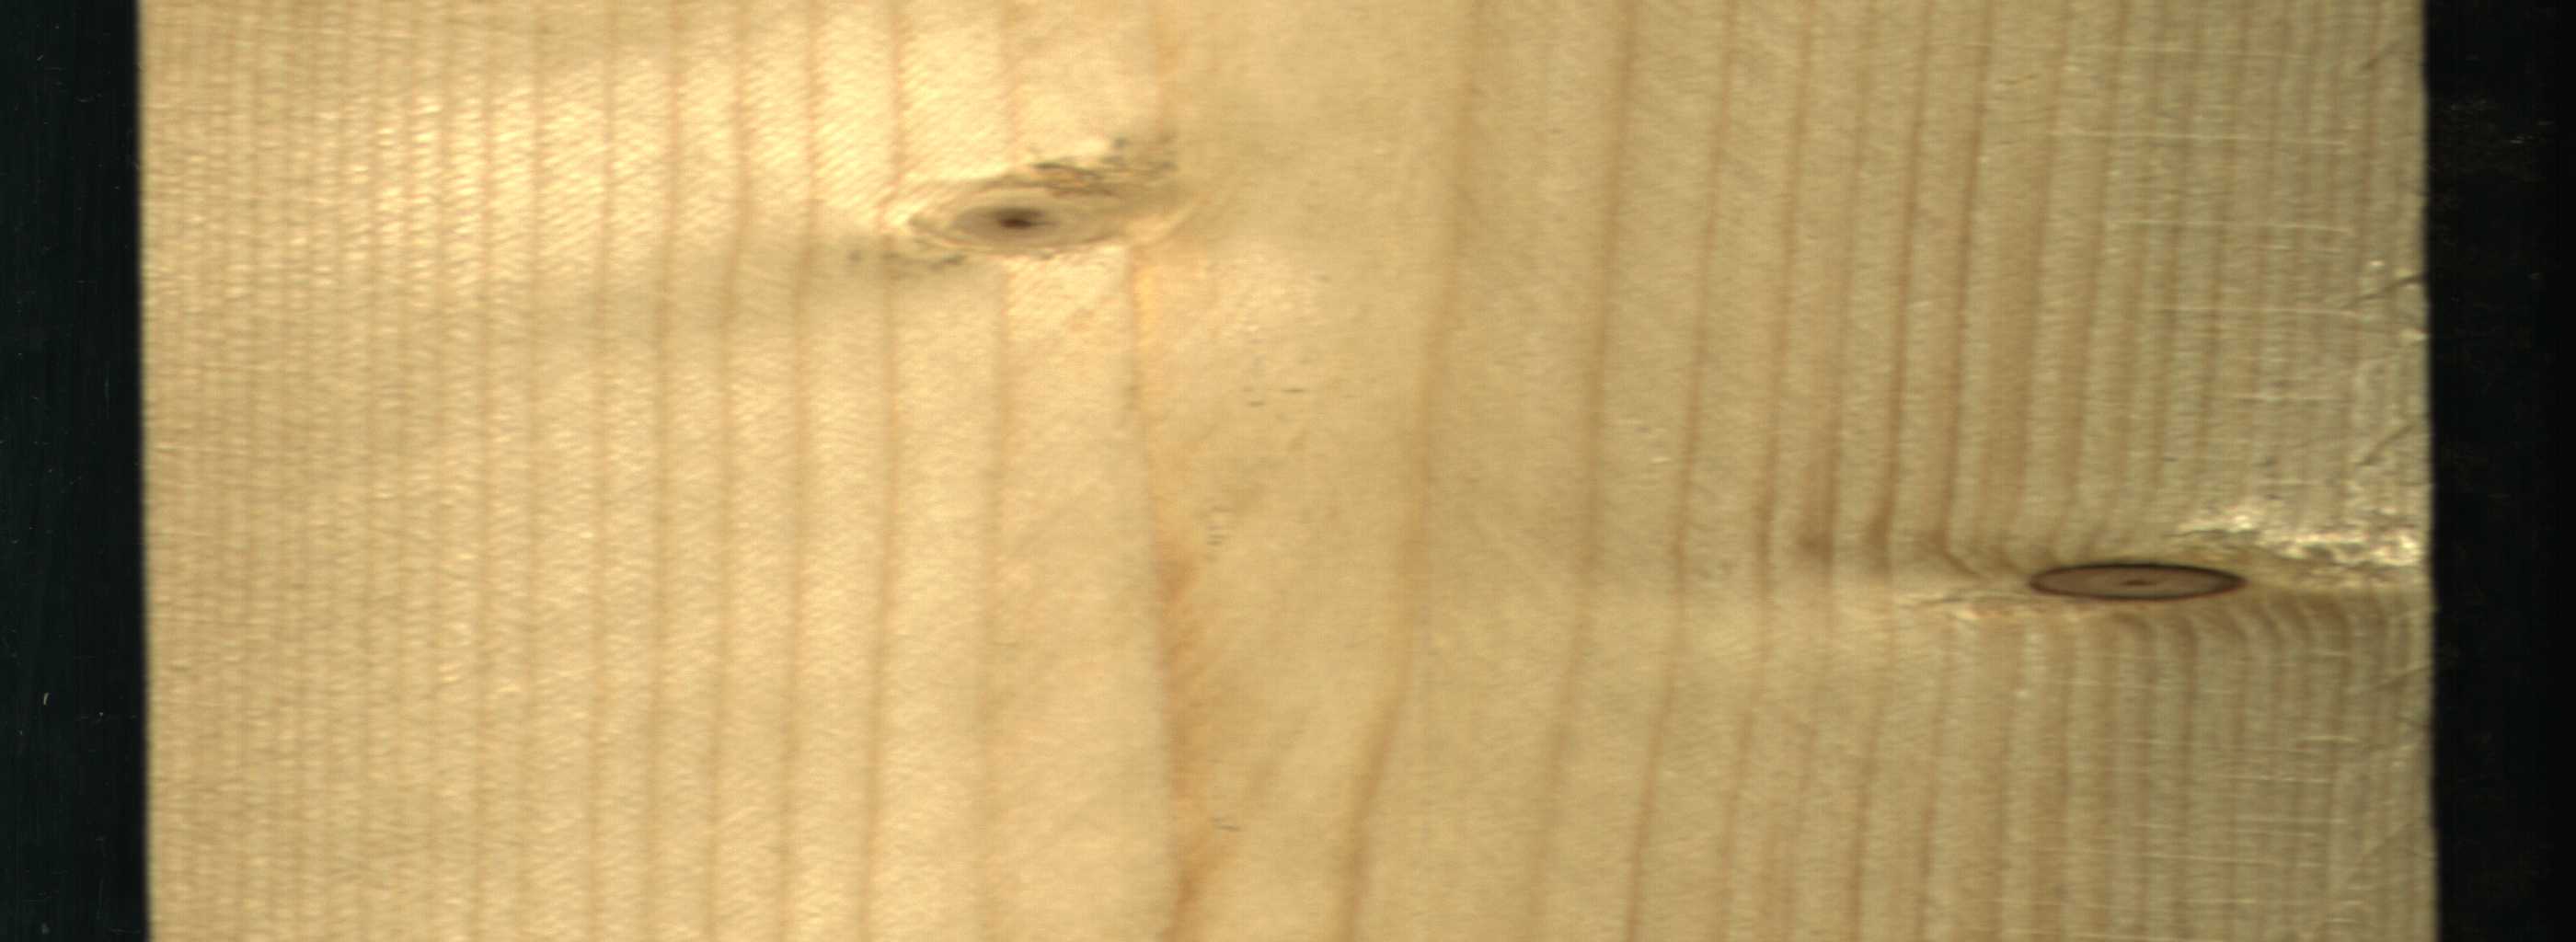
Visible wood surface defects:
Dead_Knot
Live_Knot